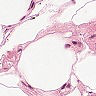
Metastatic tissue present: no